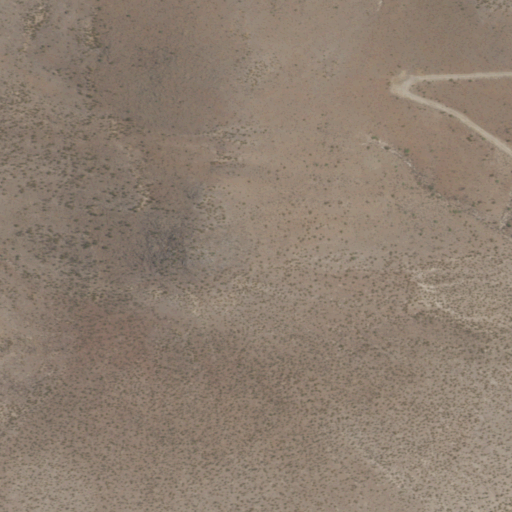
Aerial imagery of mountain in New Mexico named Greasewood Hills containing shrub and grassland